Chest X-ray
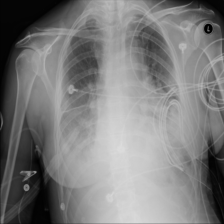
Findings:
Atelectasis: negative
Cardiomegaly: negative
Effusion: negative
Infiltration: positive
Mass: negative
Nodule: negative
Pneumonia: negative
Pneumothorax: negative
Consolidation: negative
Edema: negative
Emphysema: negative
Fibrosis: negative
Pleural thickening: negative
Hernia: negative